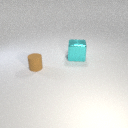
large cyan metal cube to the right of small brown rubber cylinder